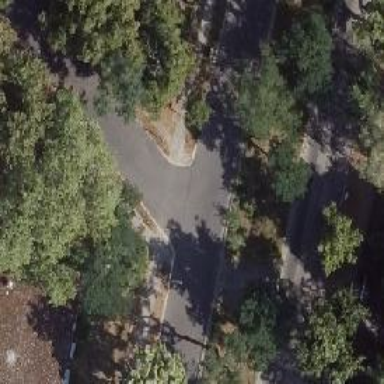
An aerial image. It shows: Secondary road with asphalt surface. There is parallel parking on the right lane.